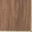
Piece: xx